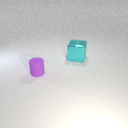
small purple rubber cylinder in front of large cyan metal cube